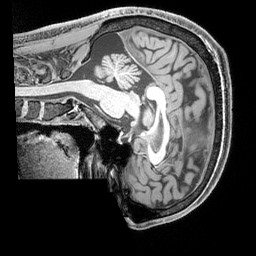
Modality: T1w
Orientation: sagittal
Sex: male
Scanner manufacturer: siemens
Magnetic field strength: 3 T
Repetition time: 2.3 s
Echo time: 0.00226 s